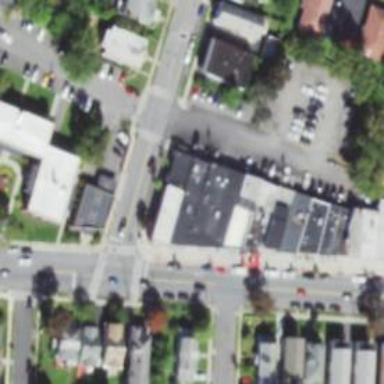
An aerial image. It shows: Convenience shop.